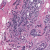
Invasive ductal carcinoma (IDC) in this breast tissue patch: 1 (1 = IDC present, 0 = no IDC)